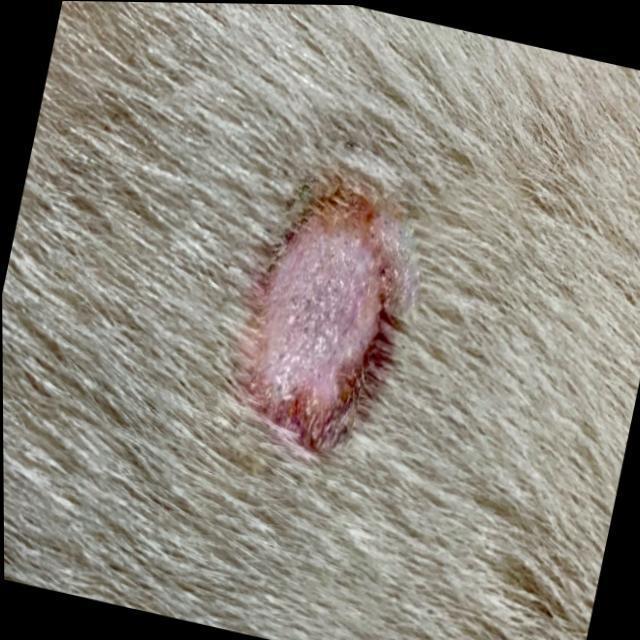
Canine ringworm (Dermatophytosis) — fungal infection caused by Microsporum or Trichophyton. Presents with circular alopecia, scaling, crusting, and broken hairs.